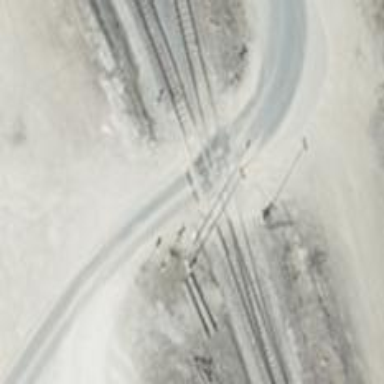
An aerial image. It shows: Railway level crossing.